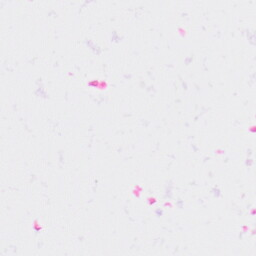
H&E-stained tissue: Kidney